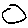
Label: circle